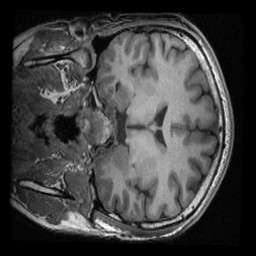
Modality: T1w
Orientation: coronal
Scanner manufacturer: ge
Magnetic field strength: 3 T
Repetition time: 0.007656 s
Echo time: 0.002928 s